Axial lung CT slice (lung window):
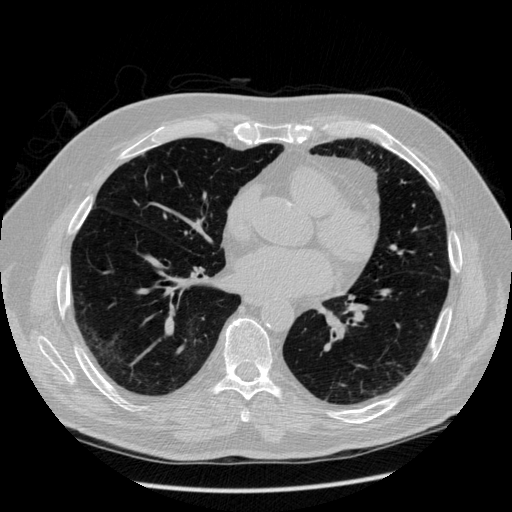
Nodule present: no